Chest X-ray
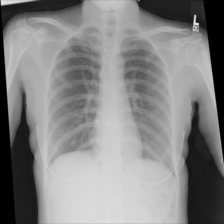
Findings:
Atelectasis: negative
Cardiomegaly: negative
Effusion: negative
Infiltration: negative
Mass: negative
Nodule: negative
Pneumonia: negative
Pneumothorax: negative
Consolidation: negative
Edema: negative
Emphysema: negative
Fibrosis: negative
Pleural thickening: negative
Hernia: negative